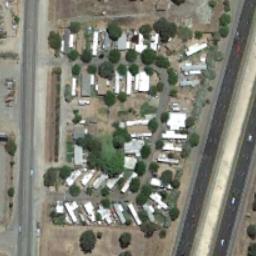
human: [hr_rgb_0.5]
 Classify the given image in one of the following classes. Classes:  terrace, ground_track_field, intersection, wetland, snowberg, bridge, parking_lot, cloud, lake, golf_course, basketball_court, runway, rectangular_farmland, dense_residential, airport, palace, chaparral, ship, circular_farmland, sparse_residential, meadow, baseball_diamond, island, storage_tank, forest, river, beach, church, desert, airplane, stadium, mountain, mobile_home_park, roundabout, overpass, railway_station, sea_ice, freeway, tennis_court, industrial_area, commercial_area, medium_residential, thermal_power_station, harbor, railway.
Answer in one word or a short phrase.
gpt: mobile_home_park